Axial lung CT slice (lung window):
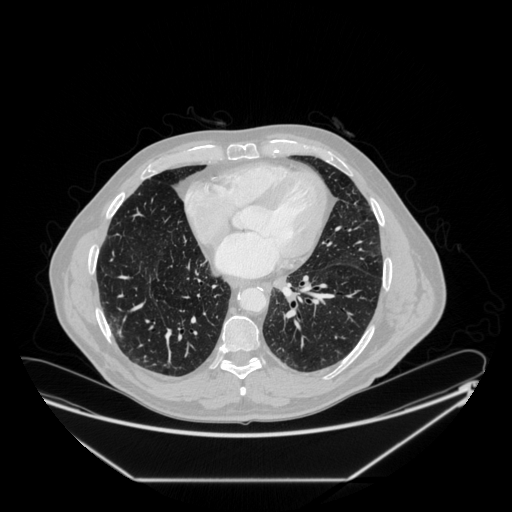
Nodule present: no